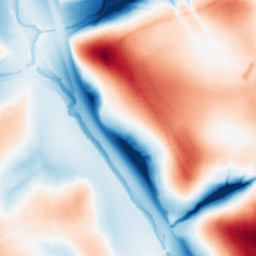
Category: trend_removal
Decomposition family: local_polynomial
Decomposition parameters: window_size: 101
degree: 1
Upsampling method: sinc_hamming
Upsampling parameters: scale: 8
kernel_size: 16
Upsampling scale: 8